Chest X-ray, PA view. Patient: 40 years old, sex F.
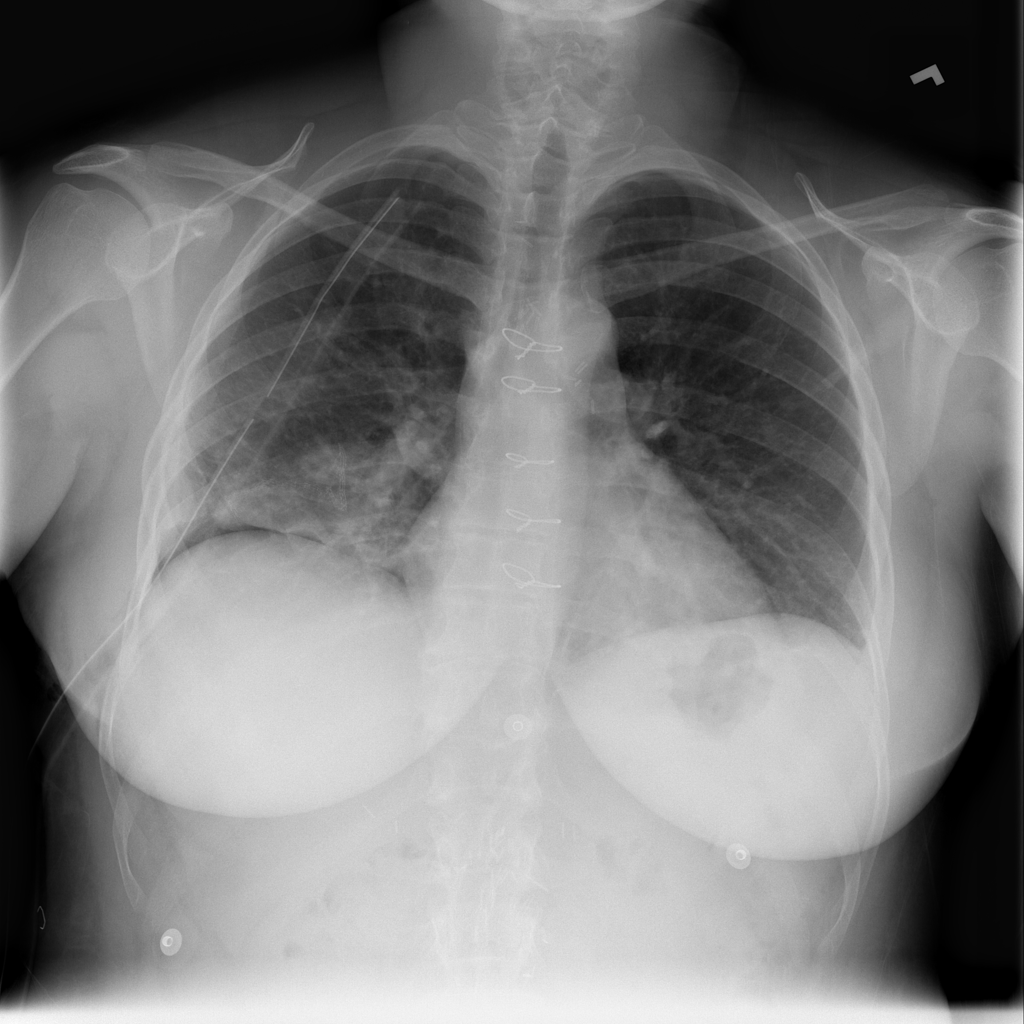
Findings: Effusion, Pneumothorax